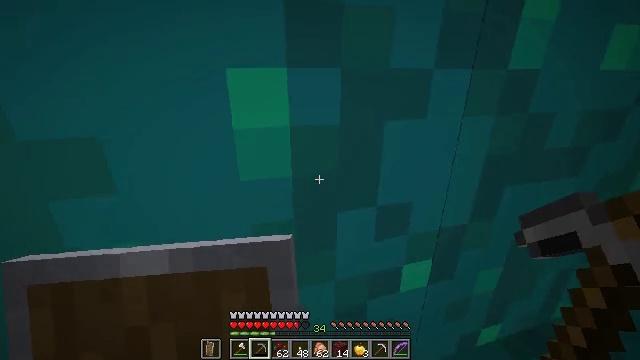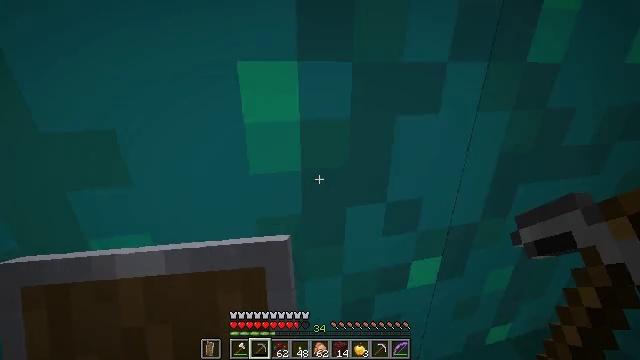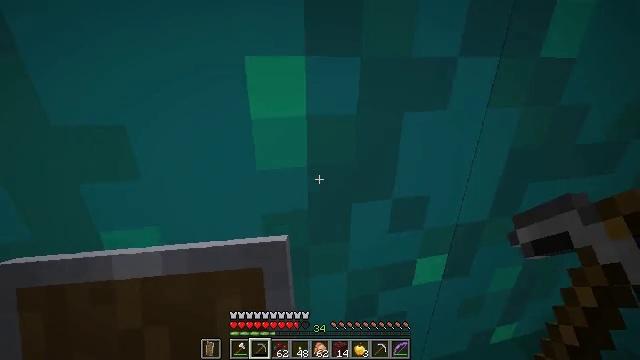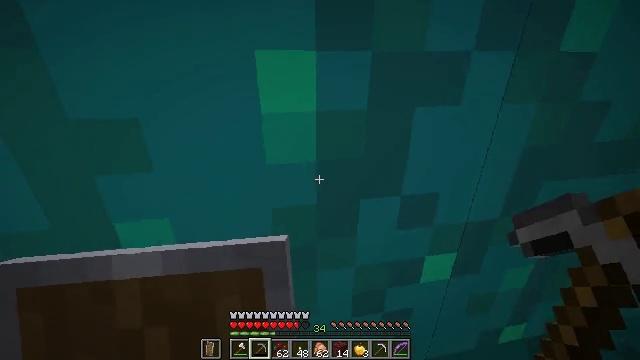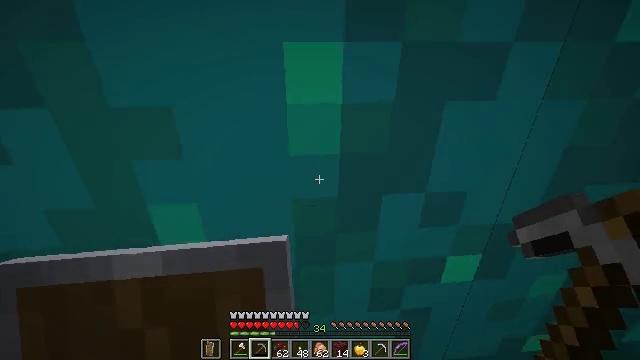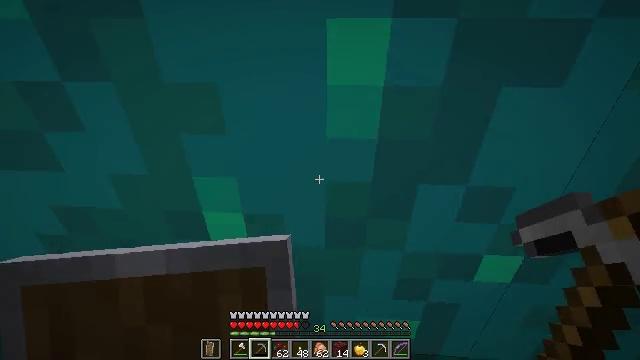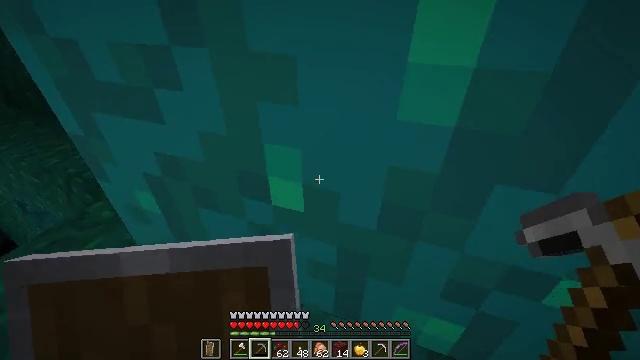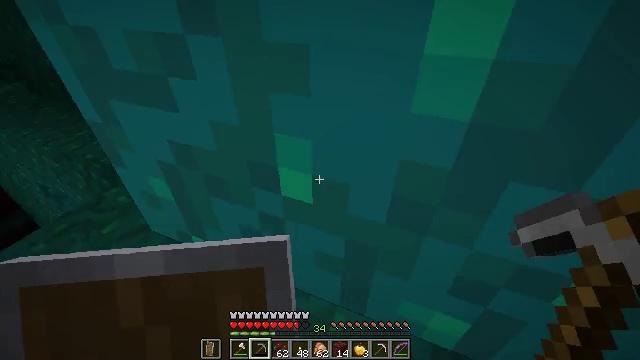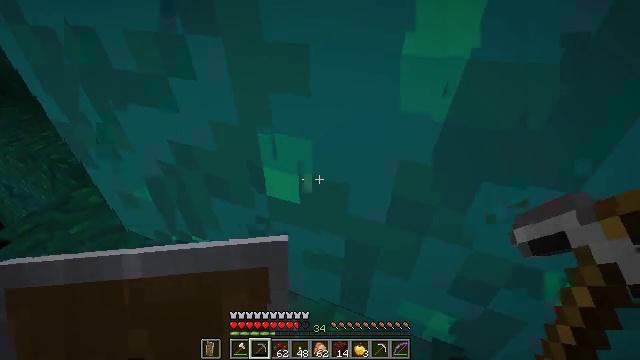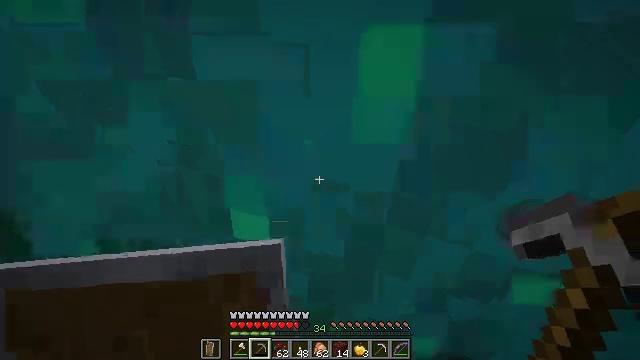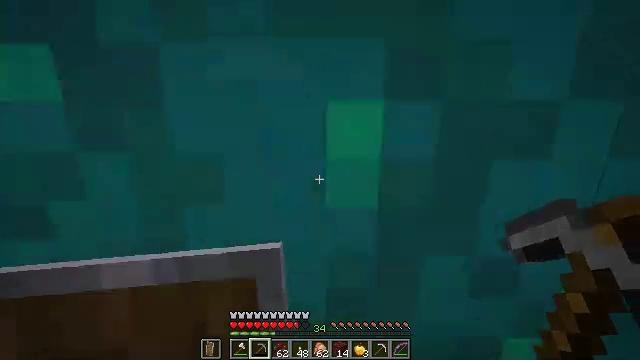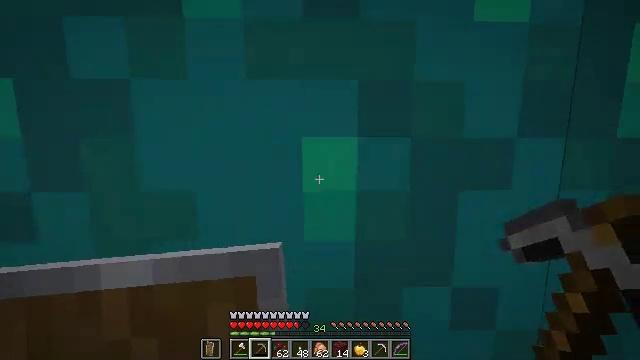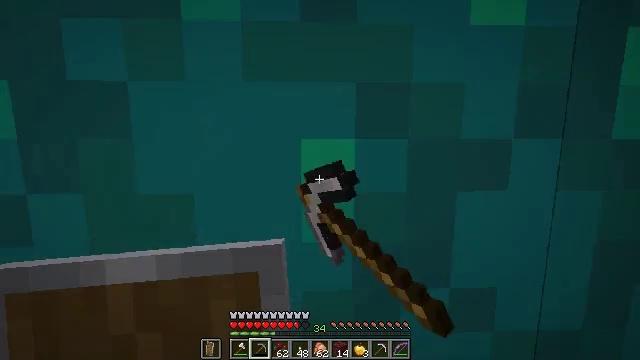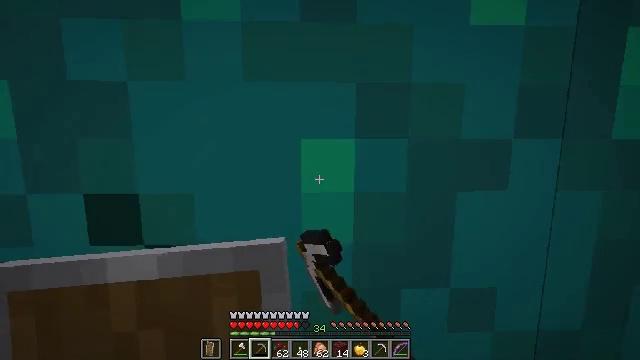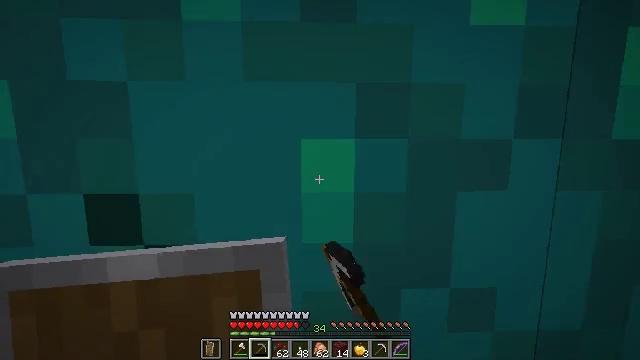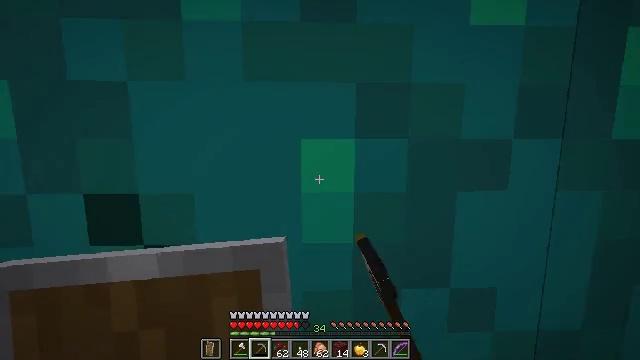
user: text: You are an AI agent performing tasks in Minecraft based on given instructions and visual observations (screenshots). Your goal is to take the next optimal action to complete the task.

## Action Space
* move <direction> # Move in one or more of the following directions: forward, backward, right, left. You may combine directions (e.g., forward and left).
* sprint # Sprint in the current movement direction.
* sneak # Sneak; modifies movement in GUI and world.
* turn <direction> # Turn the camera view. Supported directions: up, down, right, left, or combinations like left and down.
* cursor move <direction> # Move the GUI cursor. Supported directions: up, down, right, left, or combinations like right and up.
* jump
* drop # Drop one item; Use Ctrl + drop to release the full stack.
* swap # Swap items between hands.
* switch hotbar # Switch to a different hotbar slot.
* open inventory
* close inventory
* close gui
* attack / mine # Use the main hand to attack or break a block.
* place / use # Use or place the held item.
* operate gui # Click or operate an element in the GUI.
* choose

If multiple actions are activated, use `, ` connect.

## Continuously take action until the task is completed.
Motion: motion action
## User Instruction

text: Harvest the warped wart block in the Nether.
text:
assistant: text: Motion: turn left and down
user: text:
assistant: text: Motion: turn left
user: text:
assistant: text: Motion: turn left and down
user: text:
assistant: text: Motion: turn left and down
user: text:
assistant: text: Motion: turn left and down
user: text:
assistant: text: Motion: turn left and down
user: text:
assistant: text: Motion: turn left and down
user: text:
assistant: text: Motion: turn right
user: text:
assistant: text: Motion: turn right and up
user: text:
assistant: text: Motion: turn right and up
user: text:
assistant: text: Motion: turn right and up, attack / mine
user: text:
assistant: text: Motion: attack / mine
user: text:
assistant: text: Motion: attack / mine
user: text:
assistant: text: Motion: attack / mine
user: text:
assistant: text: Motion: attack / mine
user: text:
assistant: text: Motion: attack / mine
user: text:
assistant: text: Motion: turn down, attack / mine
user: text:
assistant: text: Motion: turn left and down, attack / mine
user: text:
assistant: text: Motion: turn down, attack / mine
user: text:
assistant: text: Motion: turn down, attack / mine
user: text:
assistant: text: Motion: attack / mine
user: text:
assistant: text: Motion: attack / mine
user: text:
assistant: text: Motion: attack / mine
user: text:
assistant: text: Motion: turn down, attack / mine
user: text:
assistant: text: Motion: attack / mine
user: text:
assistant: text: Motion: attack / mine
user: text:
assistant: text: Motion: attack / mine
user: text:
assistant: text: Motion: attack / mine
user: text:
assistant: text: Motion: attack / mine
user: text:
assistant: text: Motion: attack / mine